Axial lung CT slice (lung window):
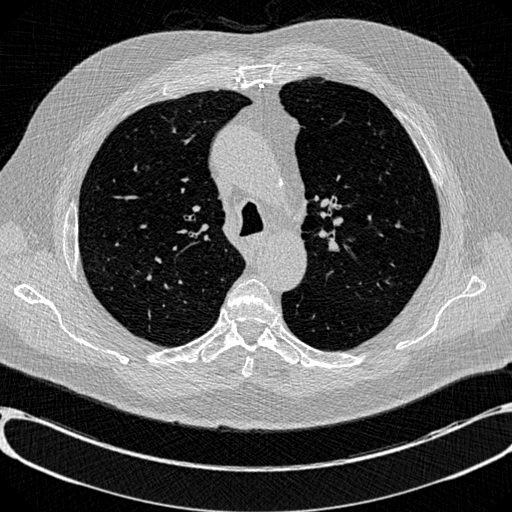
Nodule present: no